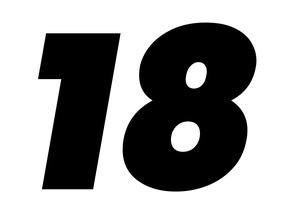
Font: Poppins-BlackItalic